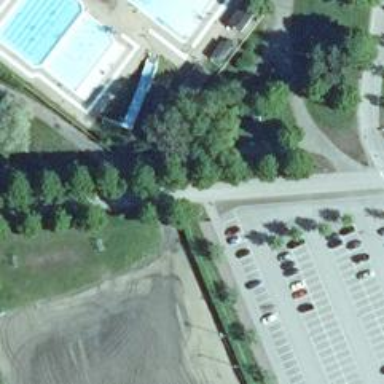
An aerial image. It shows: Asphalt cycleway.